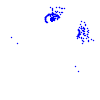
Particle: electron